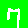
Digit: 7